Field crop: maize
Growth stage: 2
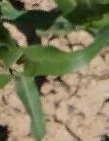
Species: maize